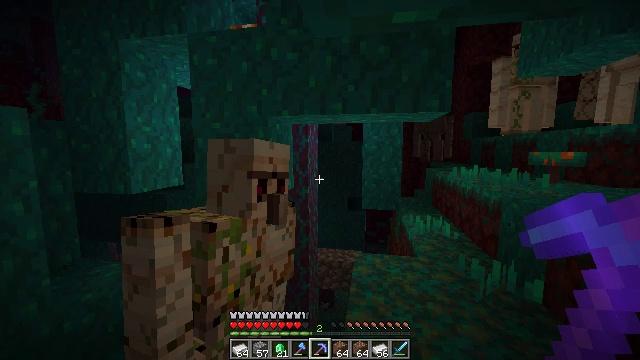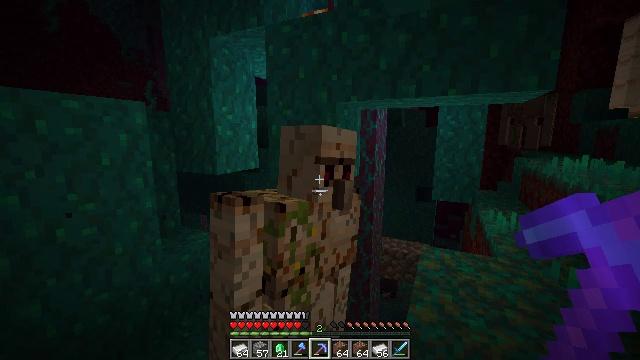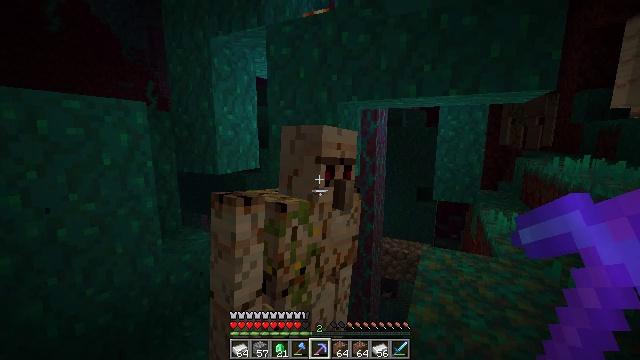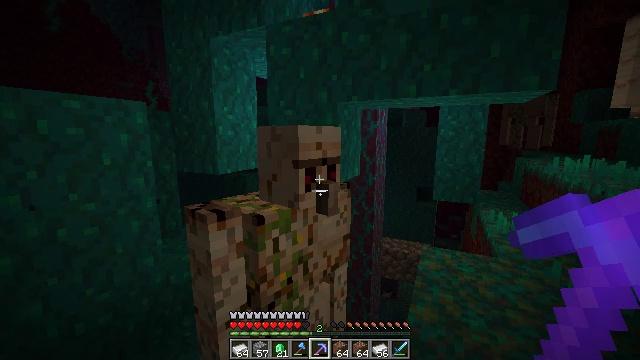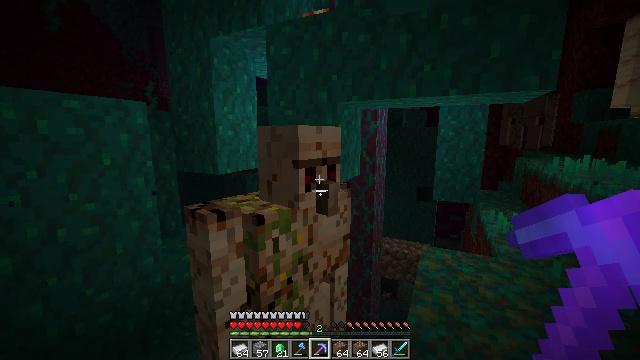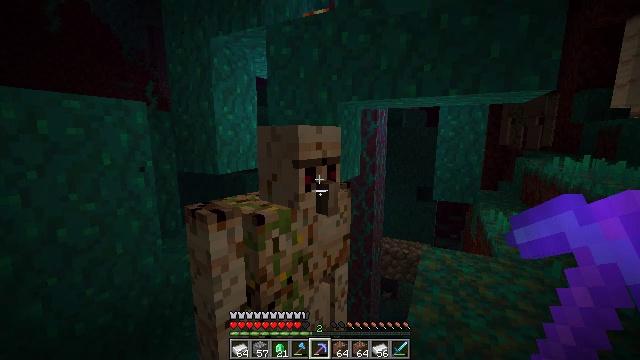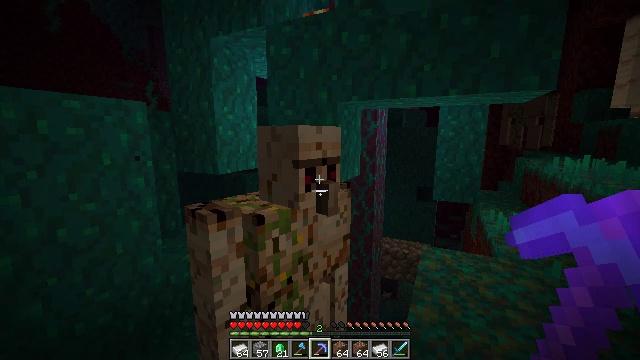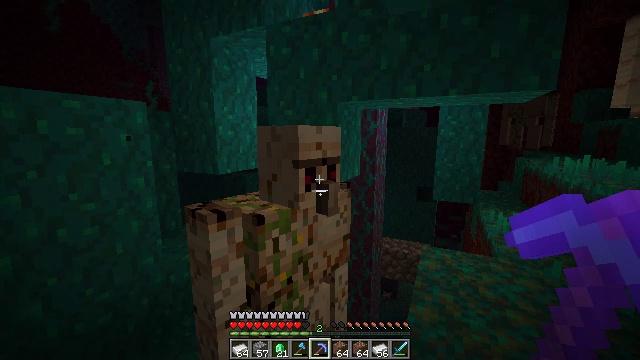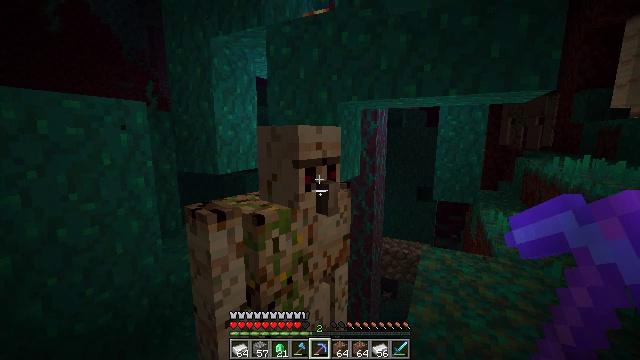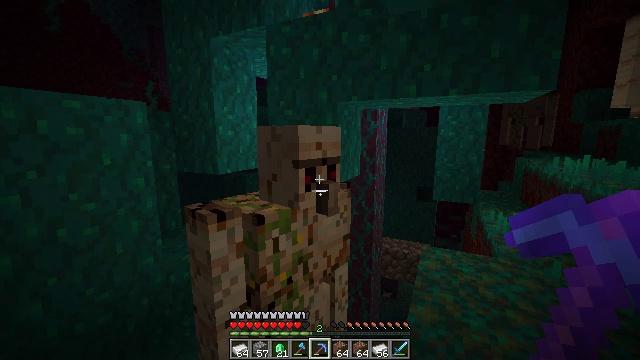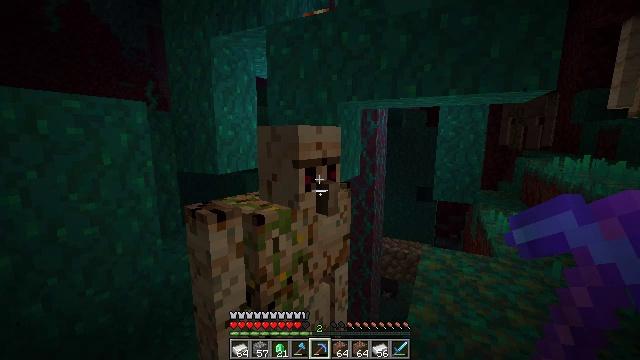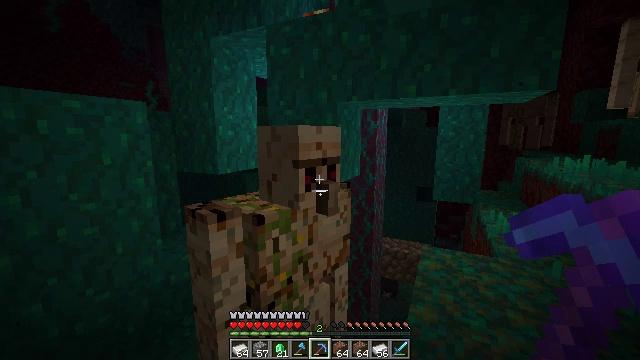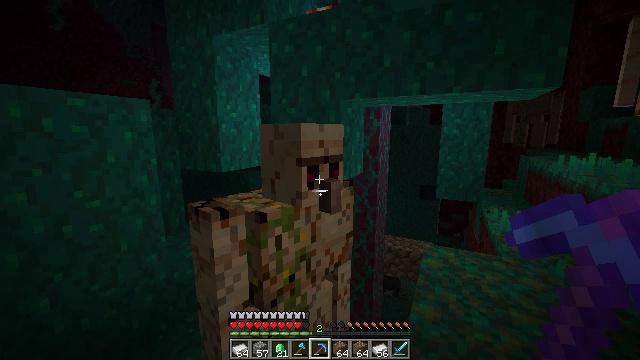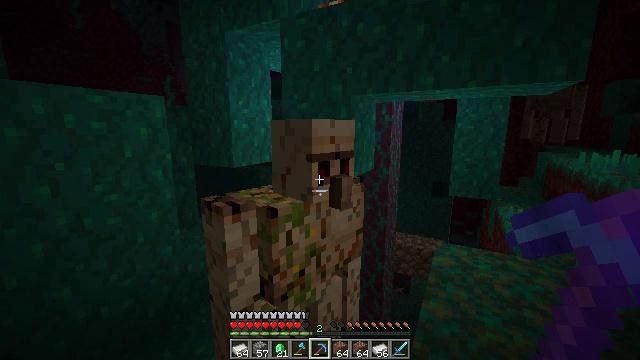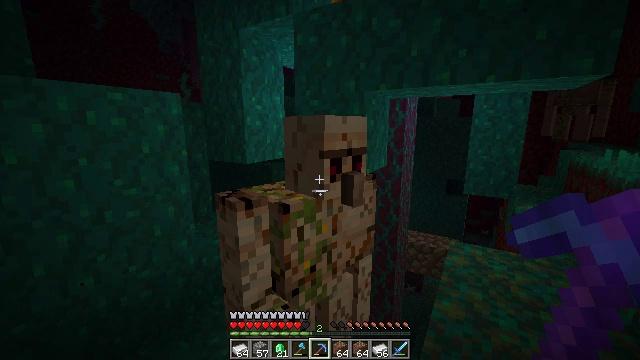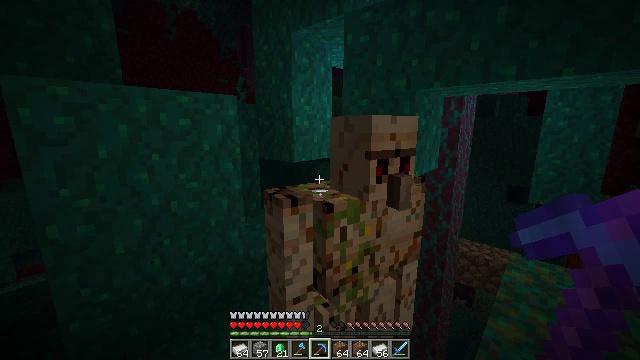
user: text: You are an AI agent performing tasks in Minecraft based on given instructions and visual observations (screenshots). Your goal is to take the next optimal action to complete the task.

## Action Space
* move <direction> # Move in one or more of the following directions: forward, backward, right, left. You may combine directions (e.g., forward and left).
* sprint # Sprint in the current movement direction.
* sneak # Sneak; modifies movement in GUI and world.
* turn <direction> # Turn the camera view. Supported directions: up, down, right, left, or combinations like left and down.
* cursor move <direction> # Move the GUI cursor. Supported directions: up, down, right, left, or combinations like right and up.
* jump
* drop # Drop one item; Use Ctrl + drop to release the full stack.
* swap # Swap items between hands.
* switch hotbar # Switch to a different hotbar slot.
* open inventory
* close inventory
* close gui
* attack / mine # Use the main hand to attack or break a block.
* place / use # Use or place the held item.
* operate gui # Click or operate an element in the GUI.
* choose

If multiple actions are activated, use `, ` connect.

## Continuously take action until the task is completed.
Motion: motion action
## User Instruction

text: Gather warped fungus in the Nether.
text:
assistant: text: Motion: turn left and down
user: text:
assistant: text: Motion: no_op
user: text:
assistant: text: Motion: no_op
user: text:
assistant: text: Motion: no_op
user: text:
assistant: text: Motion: no_op
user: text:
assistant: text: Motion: no_op
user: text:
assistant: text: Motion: no_op
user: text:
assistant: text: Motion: no_op
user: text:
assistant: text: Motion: no_op
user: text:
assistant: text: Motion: no_op
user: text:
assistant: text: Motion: no_op
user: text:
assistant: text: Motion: no_op
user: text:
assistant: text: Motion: turn left
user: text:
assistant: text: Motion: turn left
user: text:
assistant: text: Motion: turn left
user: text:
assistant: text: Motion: turn left and up
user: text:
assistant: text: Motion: turn left and up
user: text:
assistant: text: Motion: turn left
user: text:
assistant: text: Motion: turn left
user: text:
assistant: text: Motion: turn left and down
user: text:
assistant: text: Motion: turn left and down
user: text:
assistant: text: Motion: turn left and down
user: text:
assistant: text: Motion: no_op
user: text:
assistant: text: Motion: no_op
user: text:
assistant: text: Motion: no_op
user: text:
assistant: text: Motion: move forward, turn left and down
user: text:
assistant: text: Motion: move forward, turn left
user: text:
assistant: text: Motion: move forward, turn left
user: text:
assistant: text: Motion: move forward and move left
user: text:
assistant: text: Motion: move forward and move left